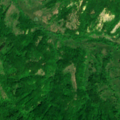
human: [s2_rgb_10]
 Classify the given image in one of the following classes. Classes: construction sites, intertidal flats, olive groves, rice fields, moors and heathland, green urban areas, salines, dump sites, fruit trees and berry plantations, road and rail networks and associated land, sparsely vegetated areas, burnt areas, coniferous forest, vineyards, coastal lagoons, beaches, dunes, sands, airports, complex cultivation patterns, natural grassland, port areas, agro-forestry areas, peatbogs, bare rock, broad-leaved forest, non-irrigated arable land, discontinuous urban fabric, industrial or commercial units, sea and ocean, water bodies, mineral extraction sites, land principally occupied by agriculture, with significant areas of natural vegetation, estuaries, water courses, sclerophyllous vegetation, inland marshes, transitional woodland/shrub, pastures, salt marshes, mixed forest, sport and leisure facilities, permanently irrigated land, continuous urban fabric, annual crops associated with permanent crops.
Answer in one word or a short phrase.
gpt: pastures, broad-leaved forest, transitional woodland/shrub